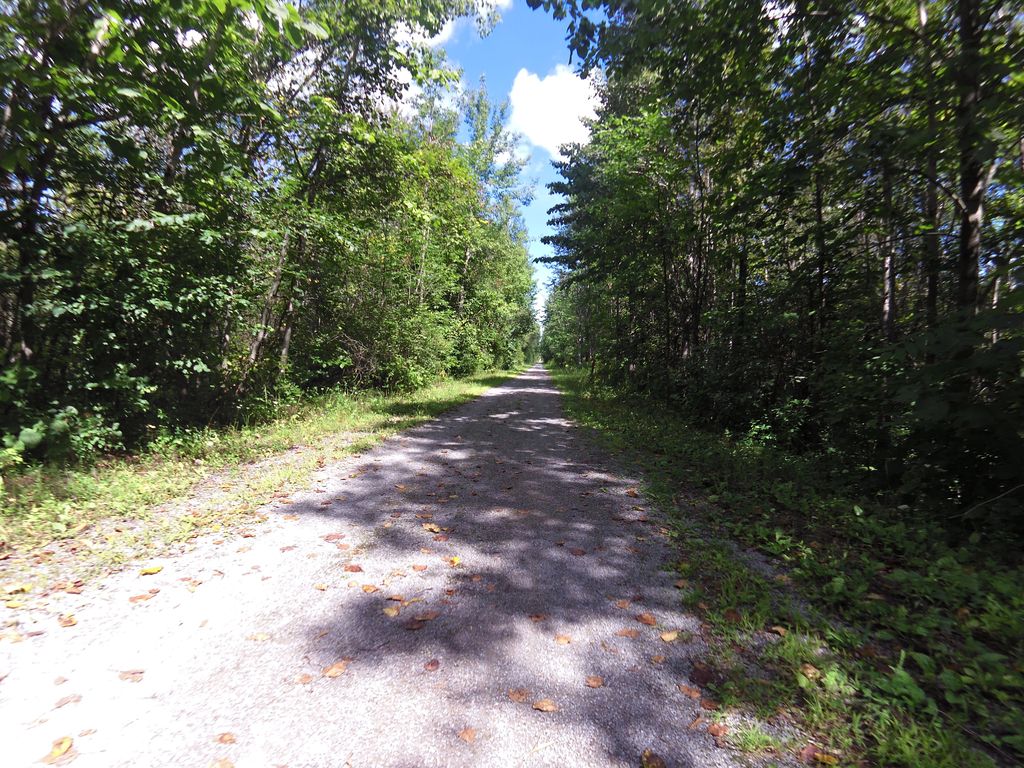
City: ottawa-gatineau